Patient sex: M
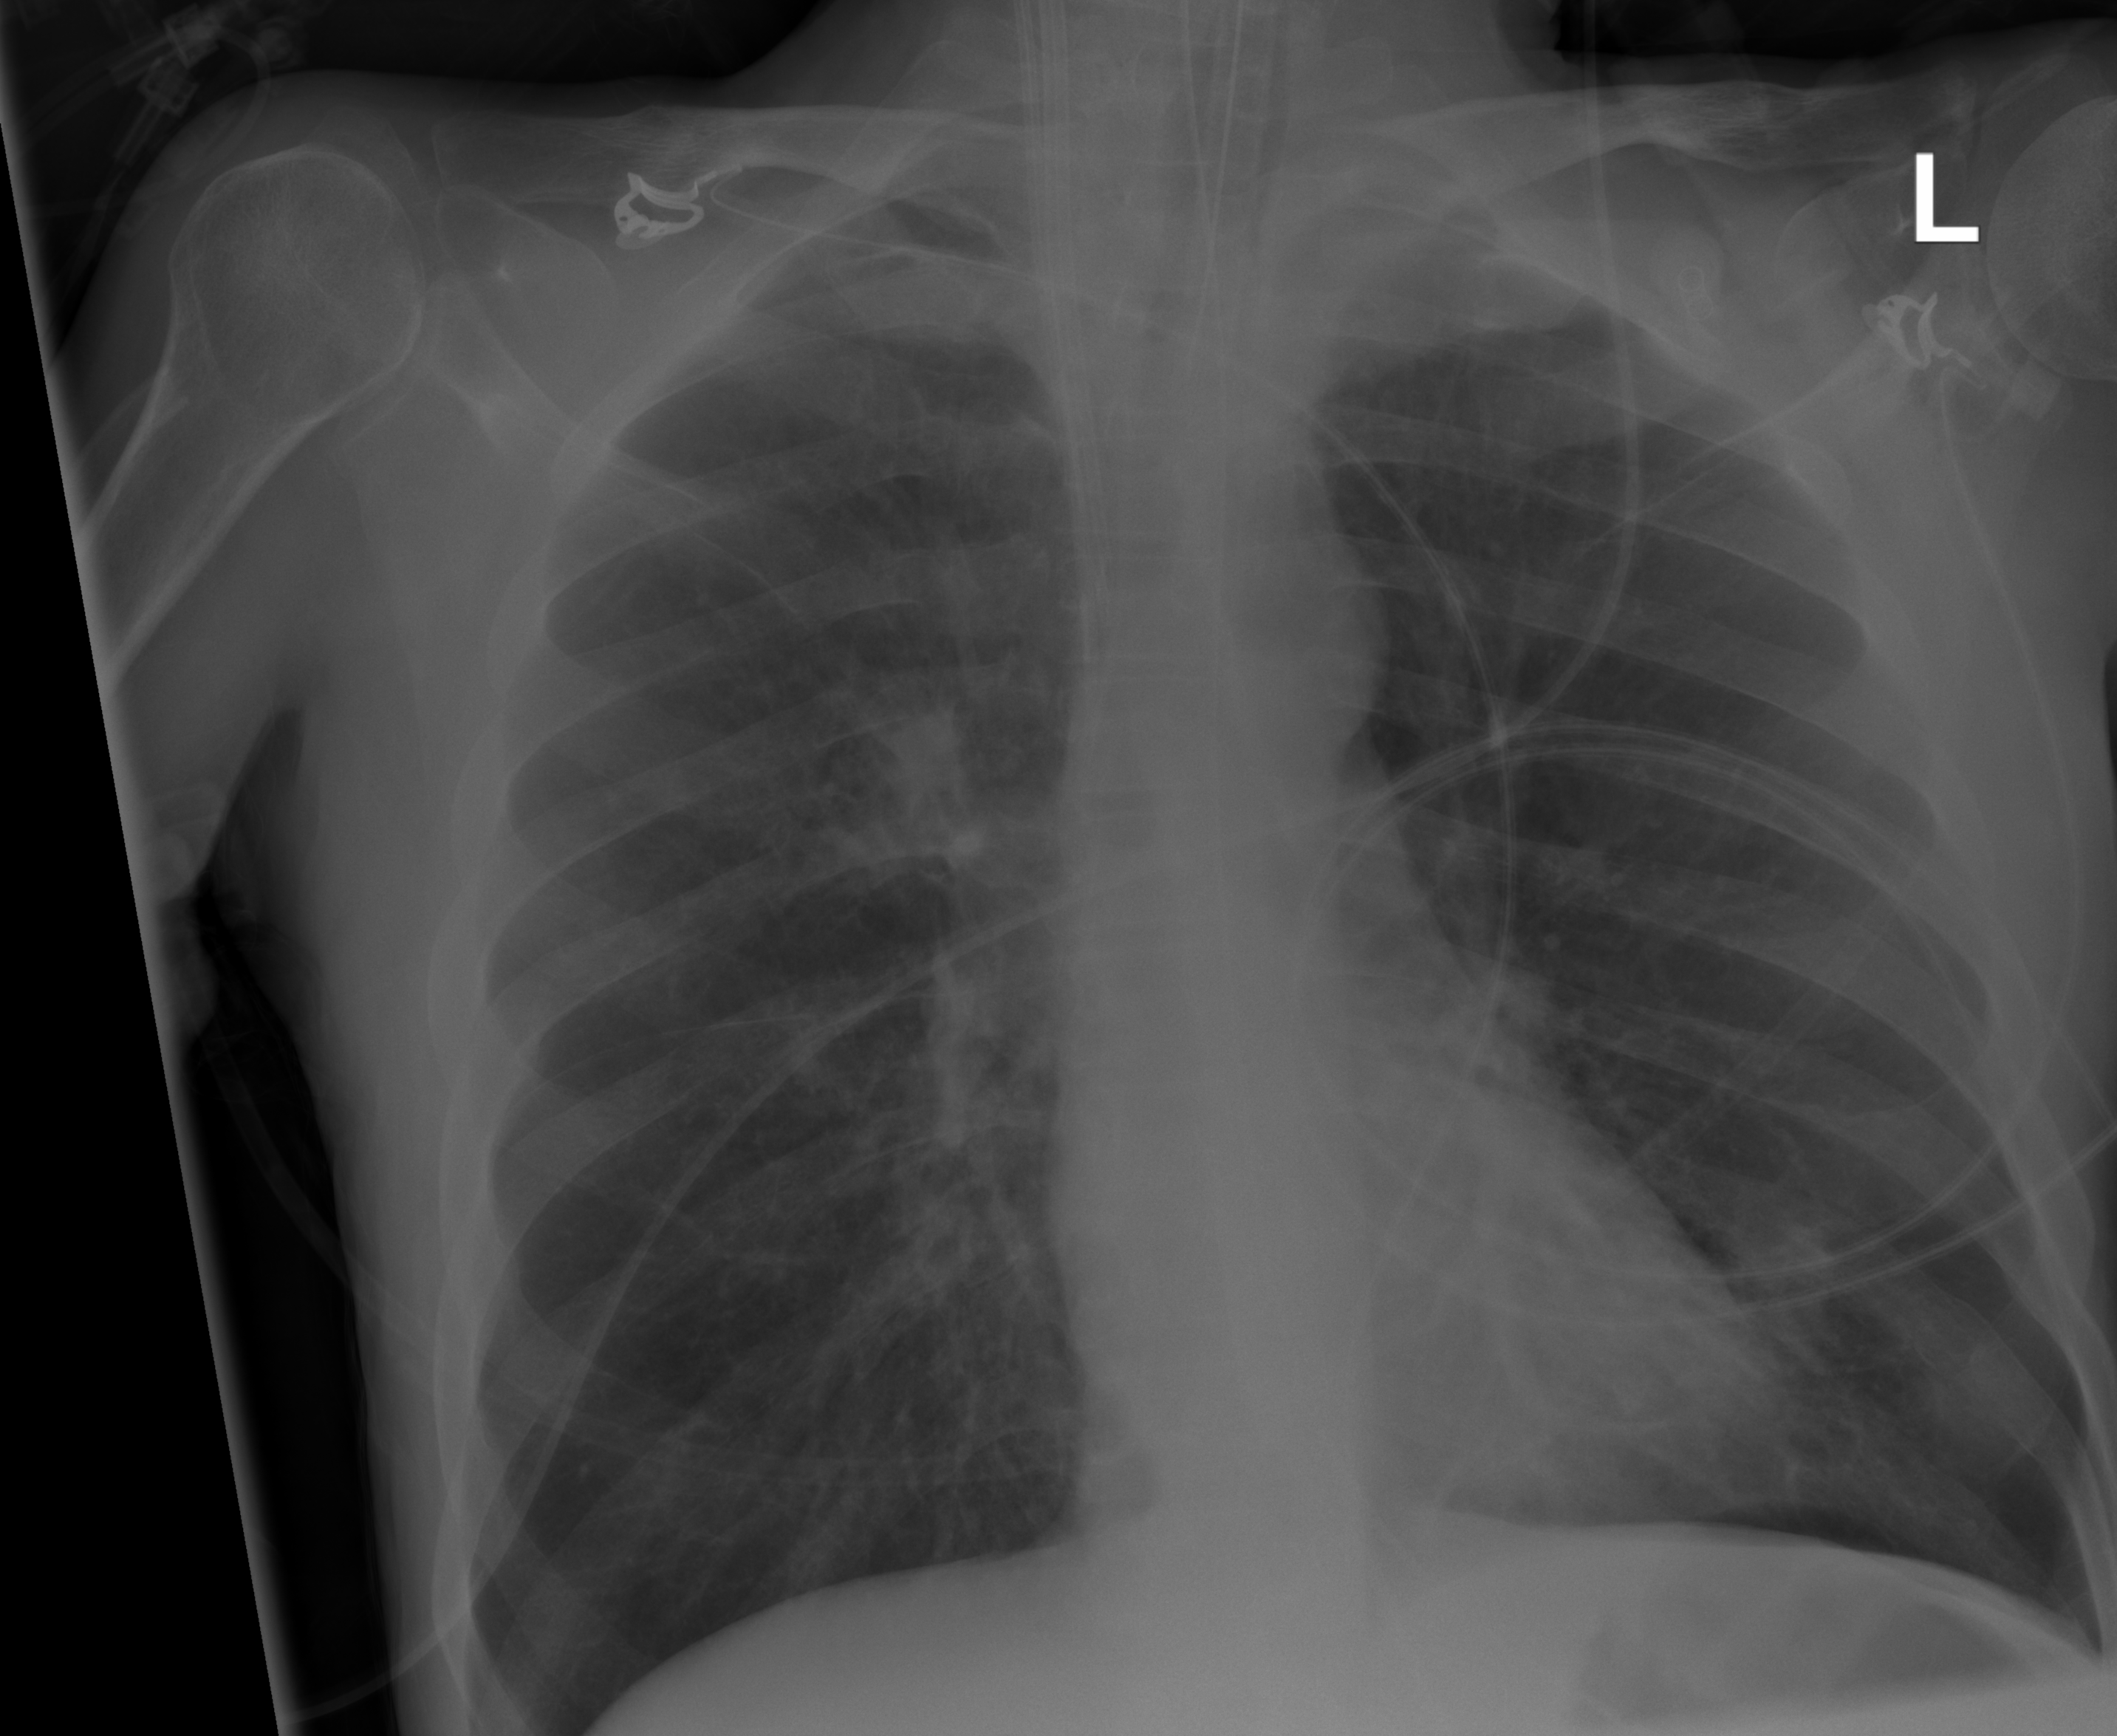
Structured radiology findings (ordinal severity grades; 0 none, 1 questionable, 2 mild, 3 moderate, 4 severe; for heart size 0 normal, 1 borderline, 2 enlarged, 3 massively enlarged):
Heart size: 0
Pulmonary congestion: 0
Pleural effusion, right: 0
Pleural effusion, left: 0
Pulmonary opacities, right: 2
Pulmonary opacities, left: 2
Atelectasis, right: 0
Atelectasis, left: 0